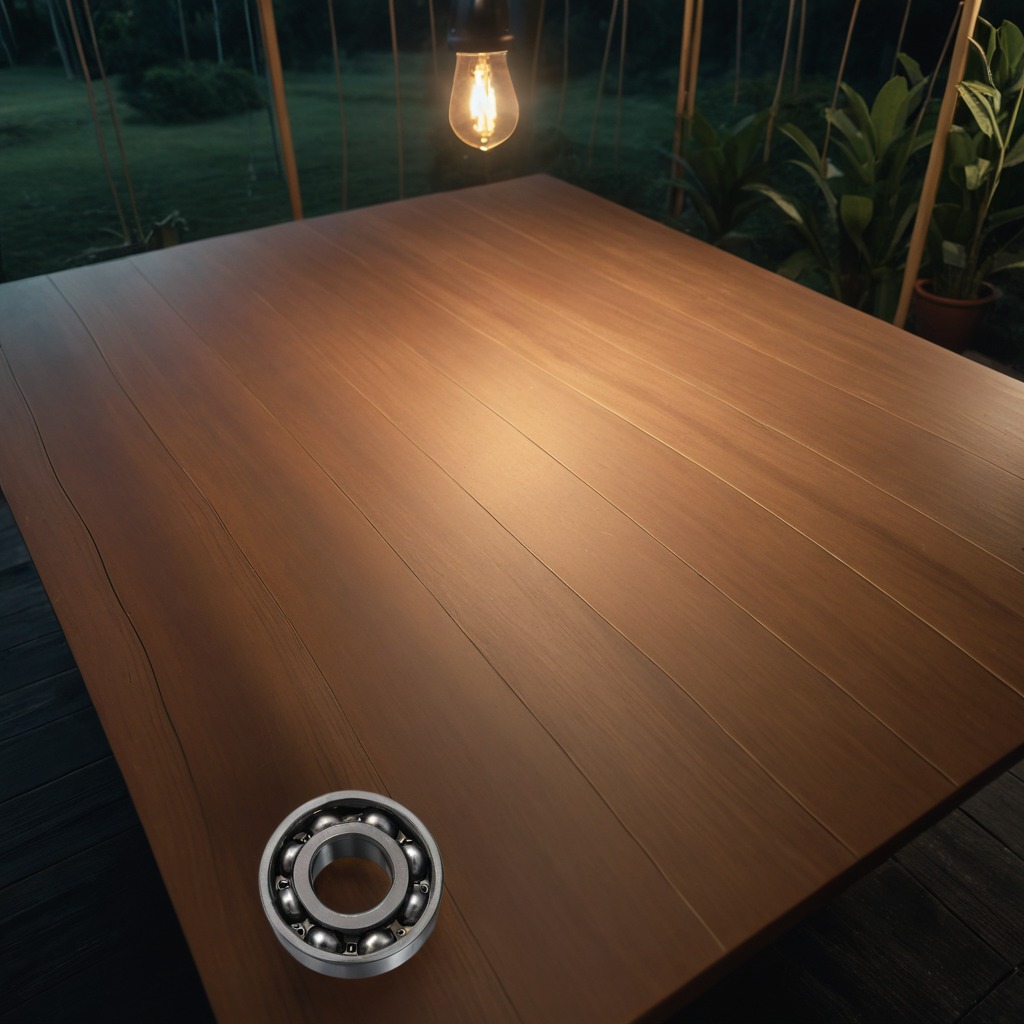
A metal ball bearing is lying on the wooden table.